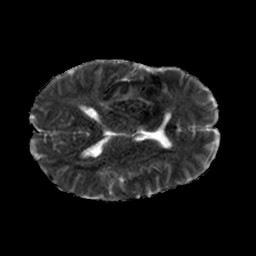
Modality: ADC
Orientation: axial
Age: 42
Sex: female
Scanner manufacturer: philips
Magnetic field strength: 1.5 T
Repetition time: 3.398 s
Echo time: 0.06922 s